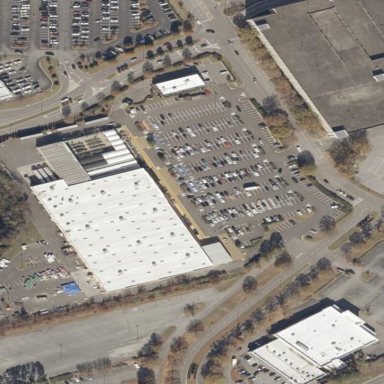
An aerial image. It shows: Parking area.